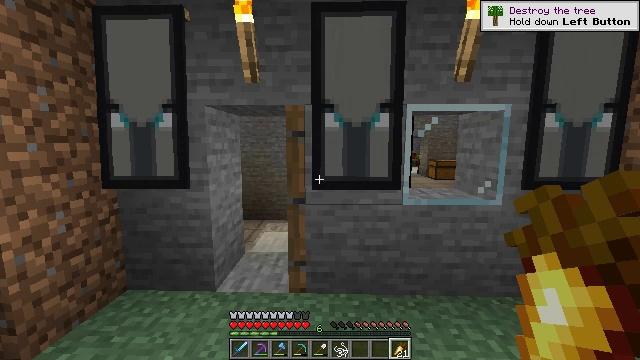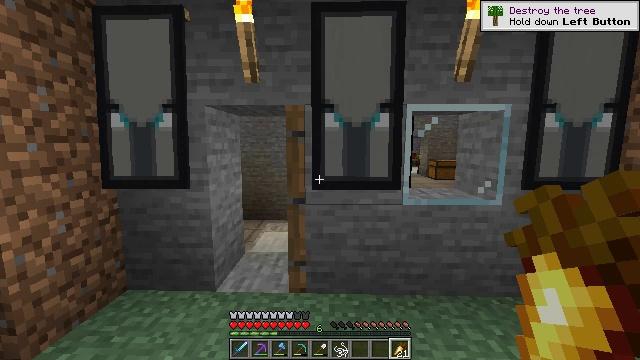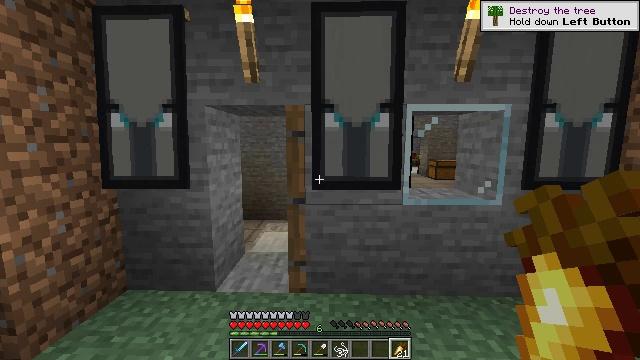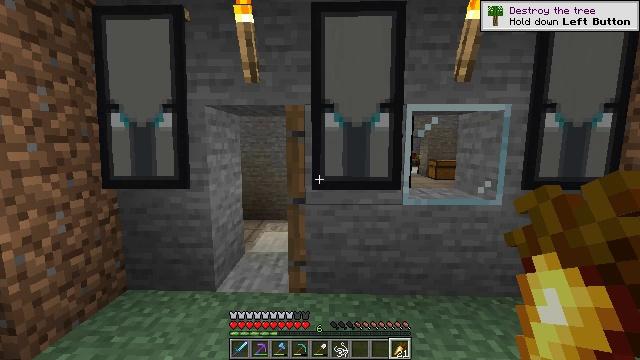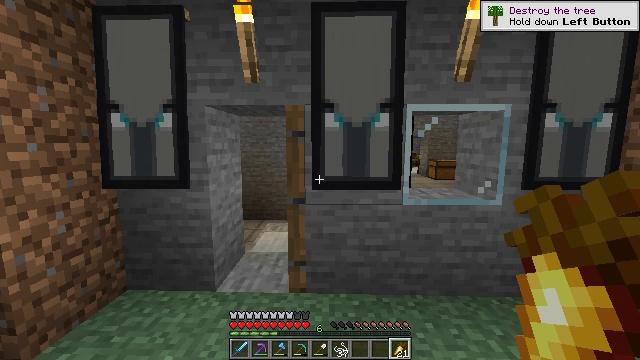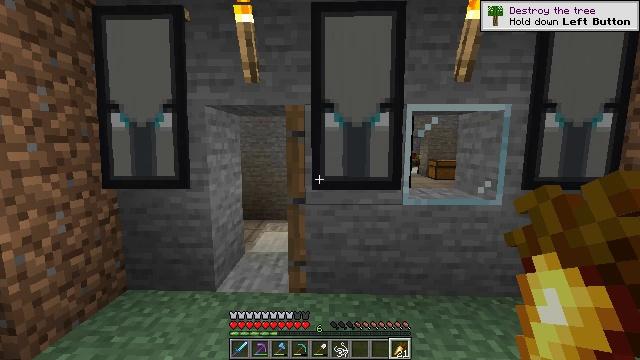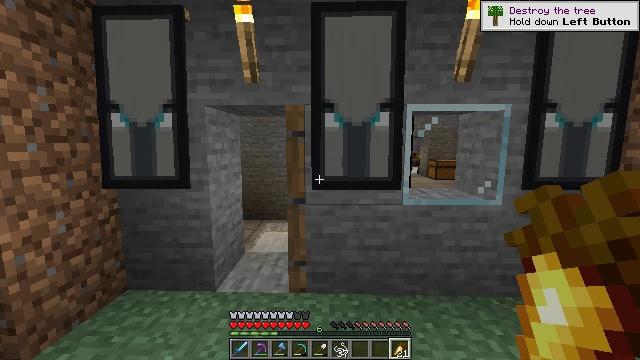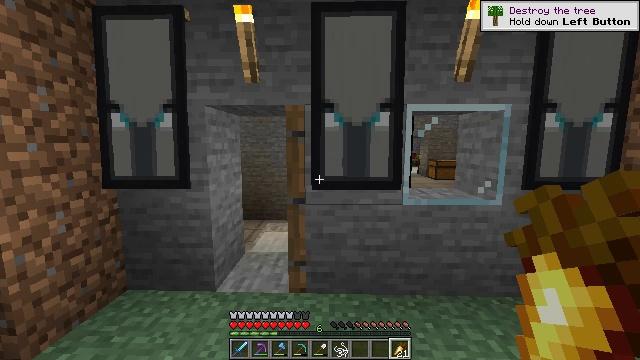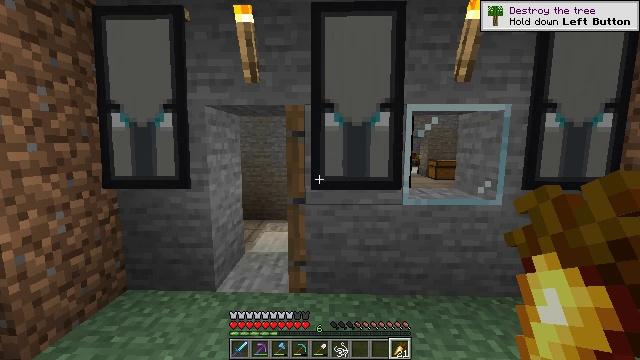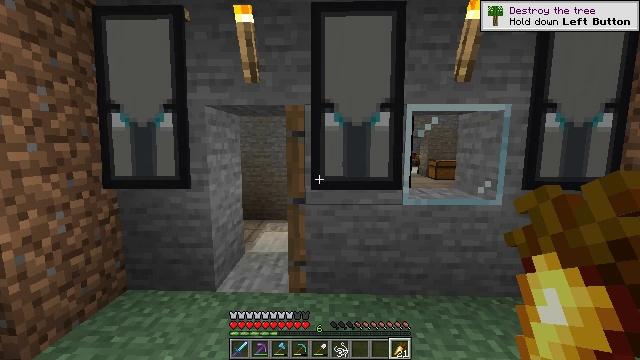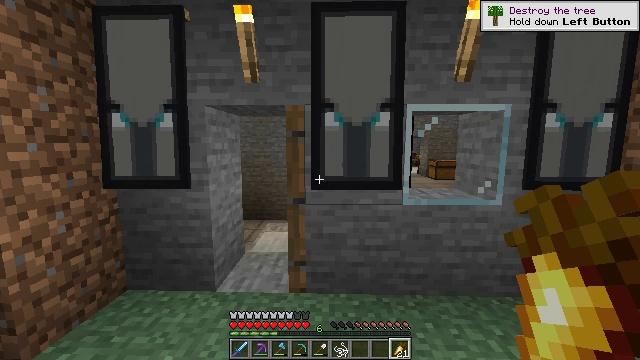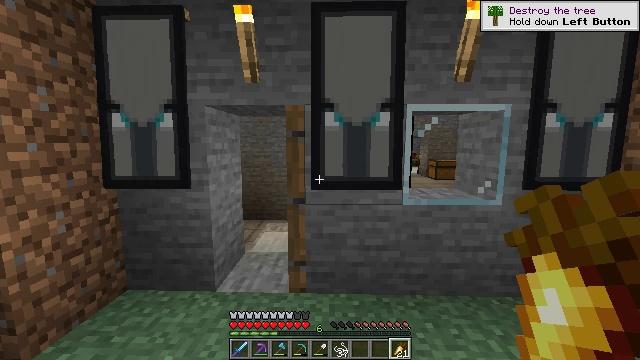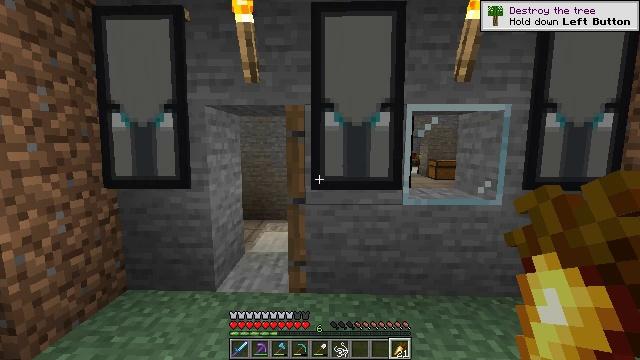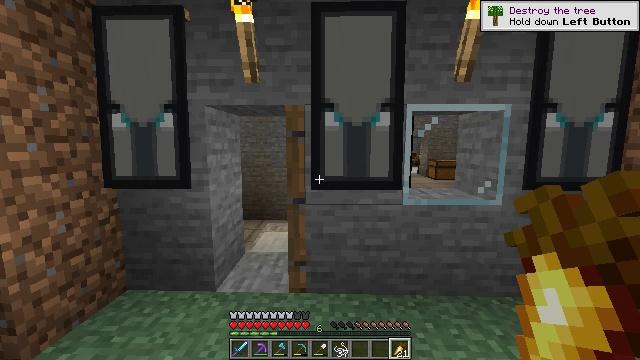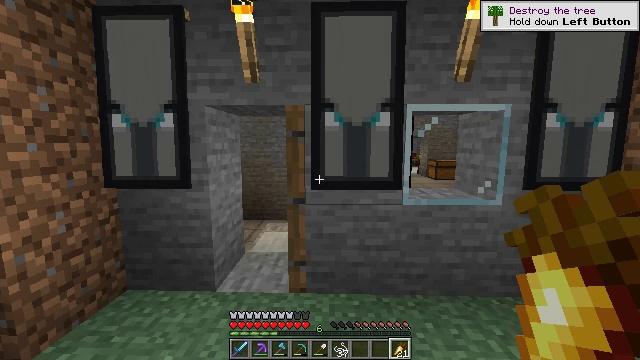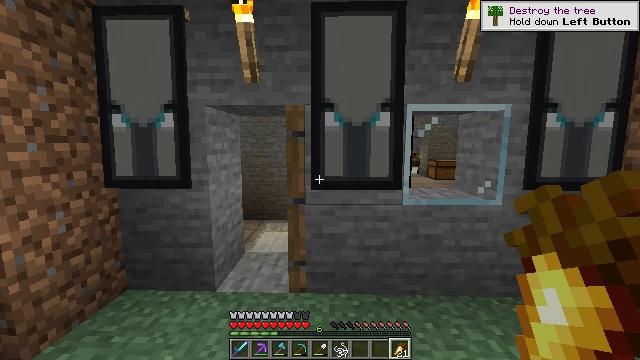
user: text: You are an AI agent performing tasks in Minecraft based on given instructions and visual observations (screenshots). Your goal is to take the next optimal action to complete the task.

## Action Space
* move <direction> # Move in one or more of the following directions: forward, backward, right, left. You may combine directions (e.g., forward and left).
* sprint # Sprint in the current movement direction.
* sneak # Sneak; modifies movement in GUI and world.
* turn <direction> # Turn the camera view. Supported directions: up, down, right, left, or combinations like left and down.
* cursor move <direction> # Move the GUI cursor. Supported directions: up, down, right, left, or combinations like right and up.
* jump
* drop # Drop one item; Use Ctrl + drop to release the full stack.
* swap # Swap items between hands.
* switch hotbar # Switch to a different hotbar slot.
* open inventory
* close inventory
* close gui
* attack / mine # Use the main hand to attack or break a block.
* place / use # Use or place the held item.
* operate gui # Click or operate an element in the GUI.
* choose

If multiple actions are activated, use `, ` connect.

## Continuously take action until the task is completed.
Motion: motion action
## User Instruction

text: Make smooth stone by smelting regular stone.
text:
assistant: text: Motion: no_op
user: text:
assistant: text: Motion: no_op
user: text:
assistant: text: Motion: no_op
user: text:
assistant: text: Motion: no_op
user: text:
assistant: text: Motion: no_op
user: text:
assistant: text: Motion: no_op
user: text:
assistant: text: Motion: no_op
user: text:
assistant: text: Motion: no_op
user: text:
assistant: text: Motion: no_op
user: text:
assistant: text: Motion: no_op
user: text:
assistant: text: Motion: no_op
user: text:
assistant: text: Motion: no_op
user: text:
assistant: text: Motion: no_op
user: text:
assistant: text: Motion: no_op
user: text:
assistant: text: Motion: no_op
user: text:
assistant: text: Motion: no_op
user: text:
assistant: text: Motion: no_op
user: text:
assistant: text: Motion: no_op
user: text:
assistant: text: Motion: no_op
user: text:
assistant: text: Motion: no_op
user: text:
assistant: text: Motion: no_op
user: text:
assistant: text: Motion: no_op
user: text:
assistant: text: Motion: no_op
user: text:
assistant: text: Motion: no_op
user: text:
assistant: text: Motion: no_op
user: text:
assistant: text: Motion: no_op
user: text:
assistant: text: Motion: no_op
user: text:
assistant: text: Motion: no_op
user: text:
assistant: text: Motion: no_op
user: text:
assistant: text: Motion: no_op